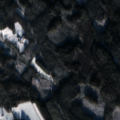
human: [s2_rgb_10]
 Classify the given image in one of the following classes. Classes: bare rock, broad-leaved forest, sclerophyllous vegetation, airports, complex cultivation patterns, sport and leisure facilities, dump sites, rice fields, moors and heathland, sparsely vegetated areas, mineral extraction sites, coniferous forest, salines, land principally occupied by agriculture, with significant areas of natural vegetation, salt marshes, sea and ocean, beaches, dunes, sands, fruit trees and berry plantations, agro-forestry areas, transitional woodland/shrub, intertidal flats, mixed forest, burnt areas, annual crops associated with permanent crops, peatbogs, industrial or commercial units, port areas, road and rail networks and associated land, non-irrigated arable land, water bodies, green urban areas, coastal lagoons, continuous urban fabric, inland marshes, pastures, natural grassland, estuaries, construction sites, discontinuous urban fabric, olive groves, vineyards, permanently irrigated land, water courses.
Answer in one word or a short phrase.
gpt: coniferous forest, mixed forest